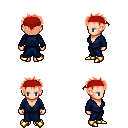
a pixel art fantasy rpg character, female body template, human, light skin, blue robe, red pants, red bedhead hairstyle, red bandana, gold boots, four views (front, back, left, right), 2x2 character sprite sheet, small pixel art, hard edges, no anti-aliasing